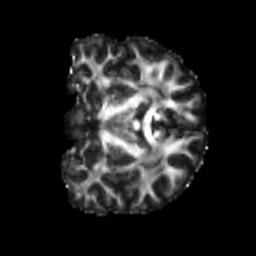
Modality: FA
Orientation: coronal
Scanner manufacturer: siemens
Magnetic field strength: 3 T
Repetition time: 4 s
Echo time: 0.0594 s